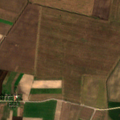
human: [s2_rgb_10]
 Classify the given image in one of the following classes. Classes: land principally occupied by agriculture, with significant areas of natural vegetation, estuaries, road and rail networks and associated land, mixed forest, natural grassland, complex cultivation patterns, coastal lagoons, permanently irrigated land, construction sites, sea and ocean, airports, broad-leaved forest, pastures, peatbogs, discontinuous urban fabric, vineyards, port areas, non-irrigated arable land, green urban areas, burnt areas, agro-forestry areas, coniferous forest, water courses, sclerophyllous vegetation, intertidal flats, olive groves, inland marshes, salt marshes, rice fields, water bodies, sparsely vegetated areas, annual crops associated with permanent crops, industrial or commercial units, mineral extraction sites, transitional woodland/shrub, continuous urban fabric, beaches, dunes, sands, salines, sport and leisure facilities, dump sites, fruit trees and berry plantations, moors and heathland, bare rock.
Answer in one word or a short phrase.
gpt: discontinuous urban fabric, non-irrigated arable land, complex cultivation patterns